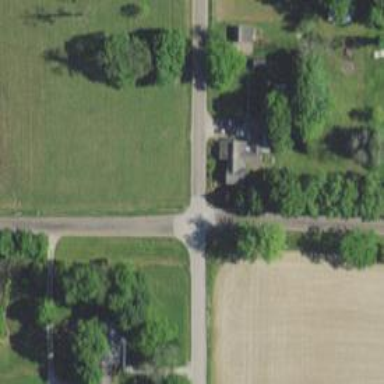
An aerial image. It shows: Unclassified road.